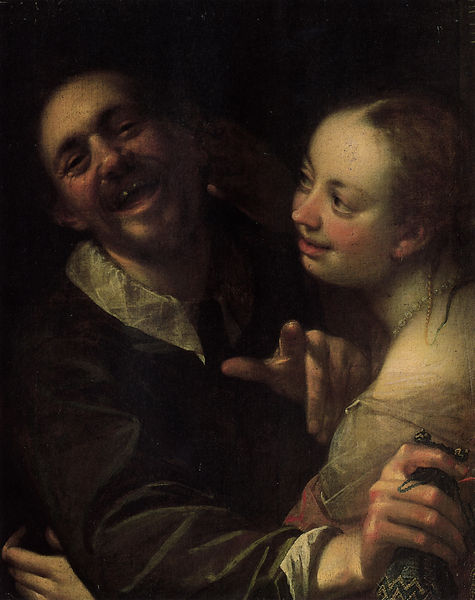
Titel: Ein junges Paar (Bildnis des Künstlers mit seiner Frau)
Künstler: Hans von Aachen
Standort: Wien
Institution: Kunsthistorisches Museum
Schlagwörter: dunkel, gemälde, hand, kopf, mann, schatten, weiß, menschen, mädchen, braun, daumen, finger, frau, geste, haar, hell, hintergrund, kleid, köpfe, licht, mund, nacht, nase, ohr, orange, schmuck, schwarz, stirn, blick, rot, beige, fest, malerei, meschen, tanz, alkohol, alt, bart, betrunken, flasche, gesichter, hemd, jacke, jung, schnurrbart, trinken, arm, arme, augen, barock, falten, gesicht, kleidung, kragen, mensch, rembrandt, hals, herr, holland, hände, öl, auge, haare, stoff, stoffe, paar, prostituierte, kinn, lippen, ohren, perle, perlen, renaissance, rouge, scheitel, schulter, schultern, bauern, sack, lächeln, wangen, liebe, düster, tüll, kette, farbe, nacken, münder, nasen, schnurbart, vergnügen, maler, zeigen, perlenkette, geschlossen, freude, dirne, kichern, lachen, greis, selbstbildnis, beutel, ehepaar, gebiss, zähne, schreien, lust, wollust, liebende, niedergeschlagen, fingerzeig, hans, geldbeutel, spaß, tränen, grotesk, aachen, van, flache, lebensfreude, ungepflegt, heiterkeit, hure, ktagen, ärmelaufschlag, ehefrau saskia, hans von aachen, kokette, lachender, rmbrandt, schnapsnase, fesicht, van meer, fröhliches paar, freundlichkeit